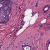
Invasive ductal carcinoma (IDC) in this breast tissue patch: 0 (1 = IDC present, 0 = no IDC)